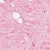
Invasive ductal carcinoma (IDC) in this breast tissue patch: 0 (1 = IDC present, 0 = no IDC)